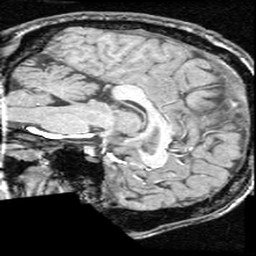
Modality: T1w
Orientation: sagittal
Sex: male
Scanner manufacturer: ge
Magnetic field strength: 1.5 T
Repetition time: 21 s
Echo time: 0.008 s